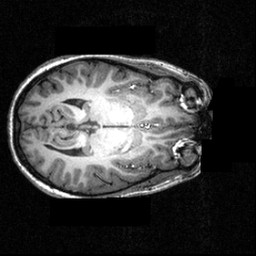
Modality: T1w
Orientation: axial
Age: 21
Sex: female
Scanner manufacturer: siemens
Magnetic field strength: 3.951 T
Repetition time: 1.5 s
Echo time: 0.00335 s